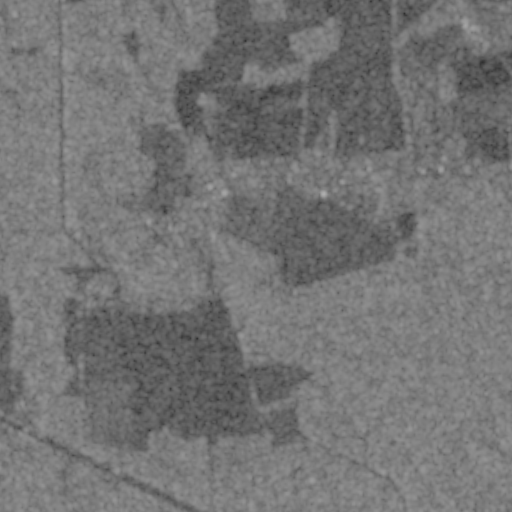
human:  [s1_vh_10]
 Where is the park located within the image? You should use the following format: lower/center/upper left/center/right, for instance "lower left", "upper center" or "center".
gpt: The park is located in the center right of the image.
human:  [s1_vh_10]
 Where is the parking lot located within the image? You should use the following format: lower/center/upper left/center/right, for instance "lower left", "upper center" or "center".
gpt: The parking lot is located in the upper right of the image.
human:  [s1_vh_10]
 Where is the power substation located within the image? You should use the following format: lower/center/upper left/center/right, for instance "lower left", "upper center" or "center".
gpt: The power substation is located in the center right of the image.
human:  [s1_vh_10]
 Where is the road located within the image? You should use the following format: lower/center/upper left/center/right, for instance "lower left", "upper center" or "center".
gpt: There is no road in the image.

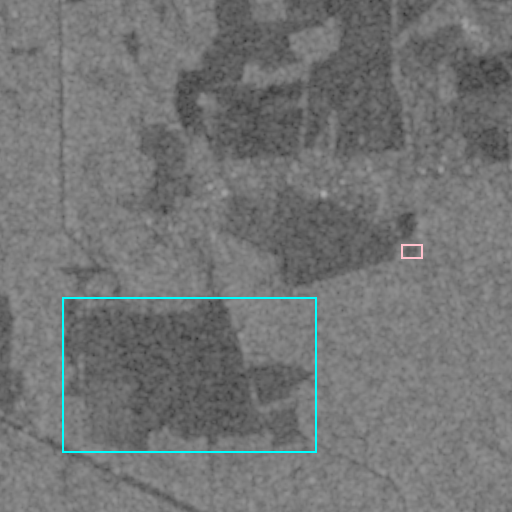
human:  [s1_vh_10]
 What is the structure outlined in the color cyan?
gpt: The structure outlined in cyan is a crop field.
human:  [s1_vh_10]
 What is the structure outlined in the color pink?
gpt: The structure outlined in pink is a park.
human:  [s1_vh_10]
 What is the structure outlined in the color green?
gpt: There is no green outline.